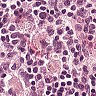
Metastatic tissue present: no